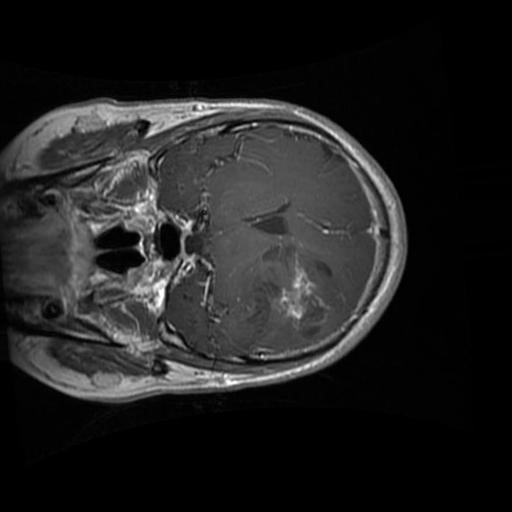
Label: brain_glioma